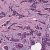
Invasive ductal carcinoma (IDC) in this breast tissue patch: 1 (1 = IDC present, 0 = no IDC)